Brain MRI, t2w sequence, axial 2D slice.
Patient: age 28, sex M, weight 78 kg, height 1.78 m
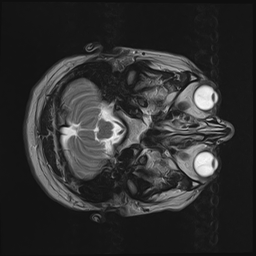